Question: I have three table,table names are 'user','trade','trade_photo'.Here I have attached the table.
my problem is,
I want to select the trade table_table image data.
how to select the image based in user_id?

please any one help to me?
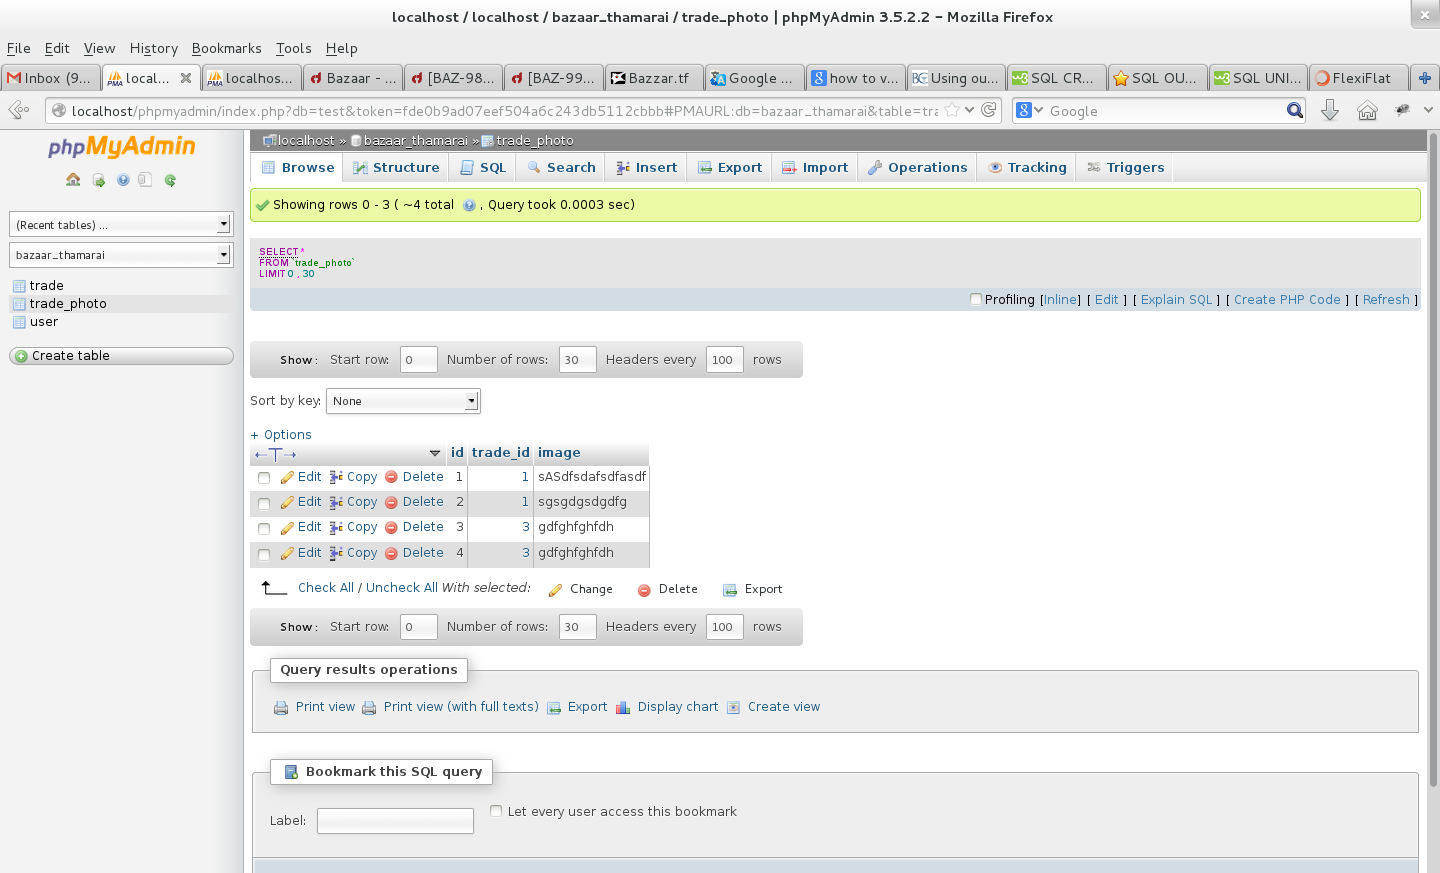
Answer: something like this
'''
select * from user u,trade t, trade_photo tp where u.user_id=t.user_id and t.trade_id=tp.trade_id;
'''
if you want to select for a particular user
'''
select * from user u,trade t, trade_photo tp where u.user_id=some_id and u.user_id=t.user_id and t.trade_id=tp.trade_id;
'''